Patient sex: M
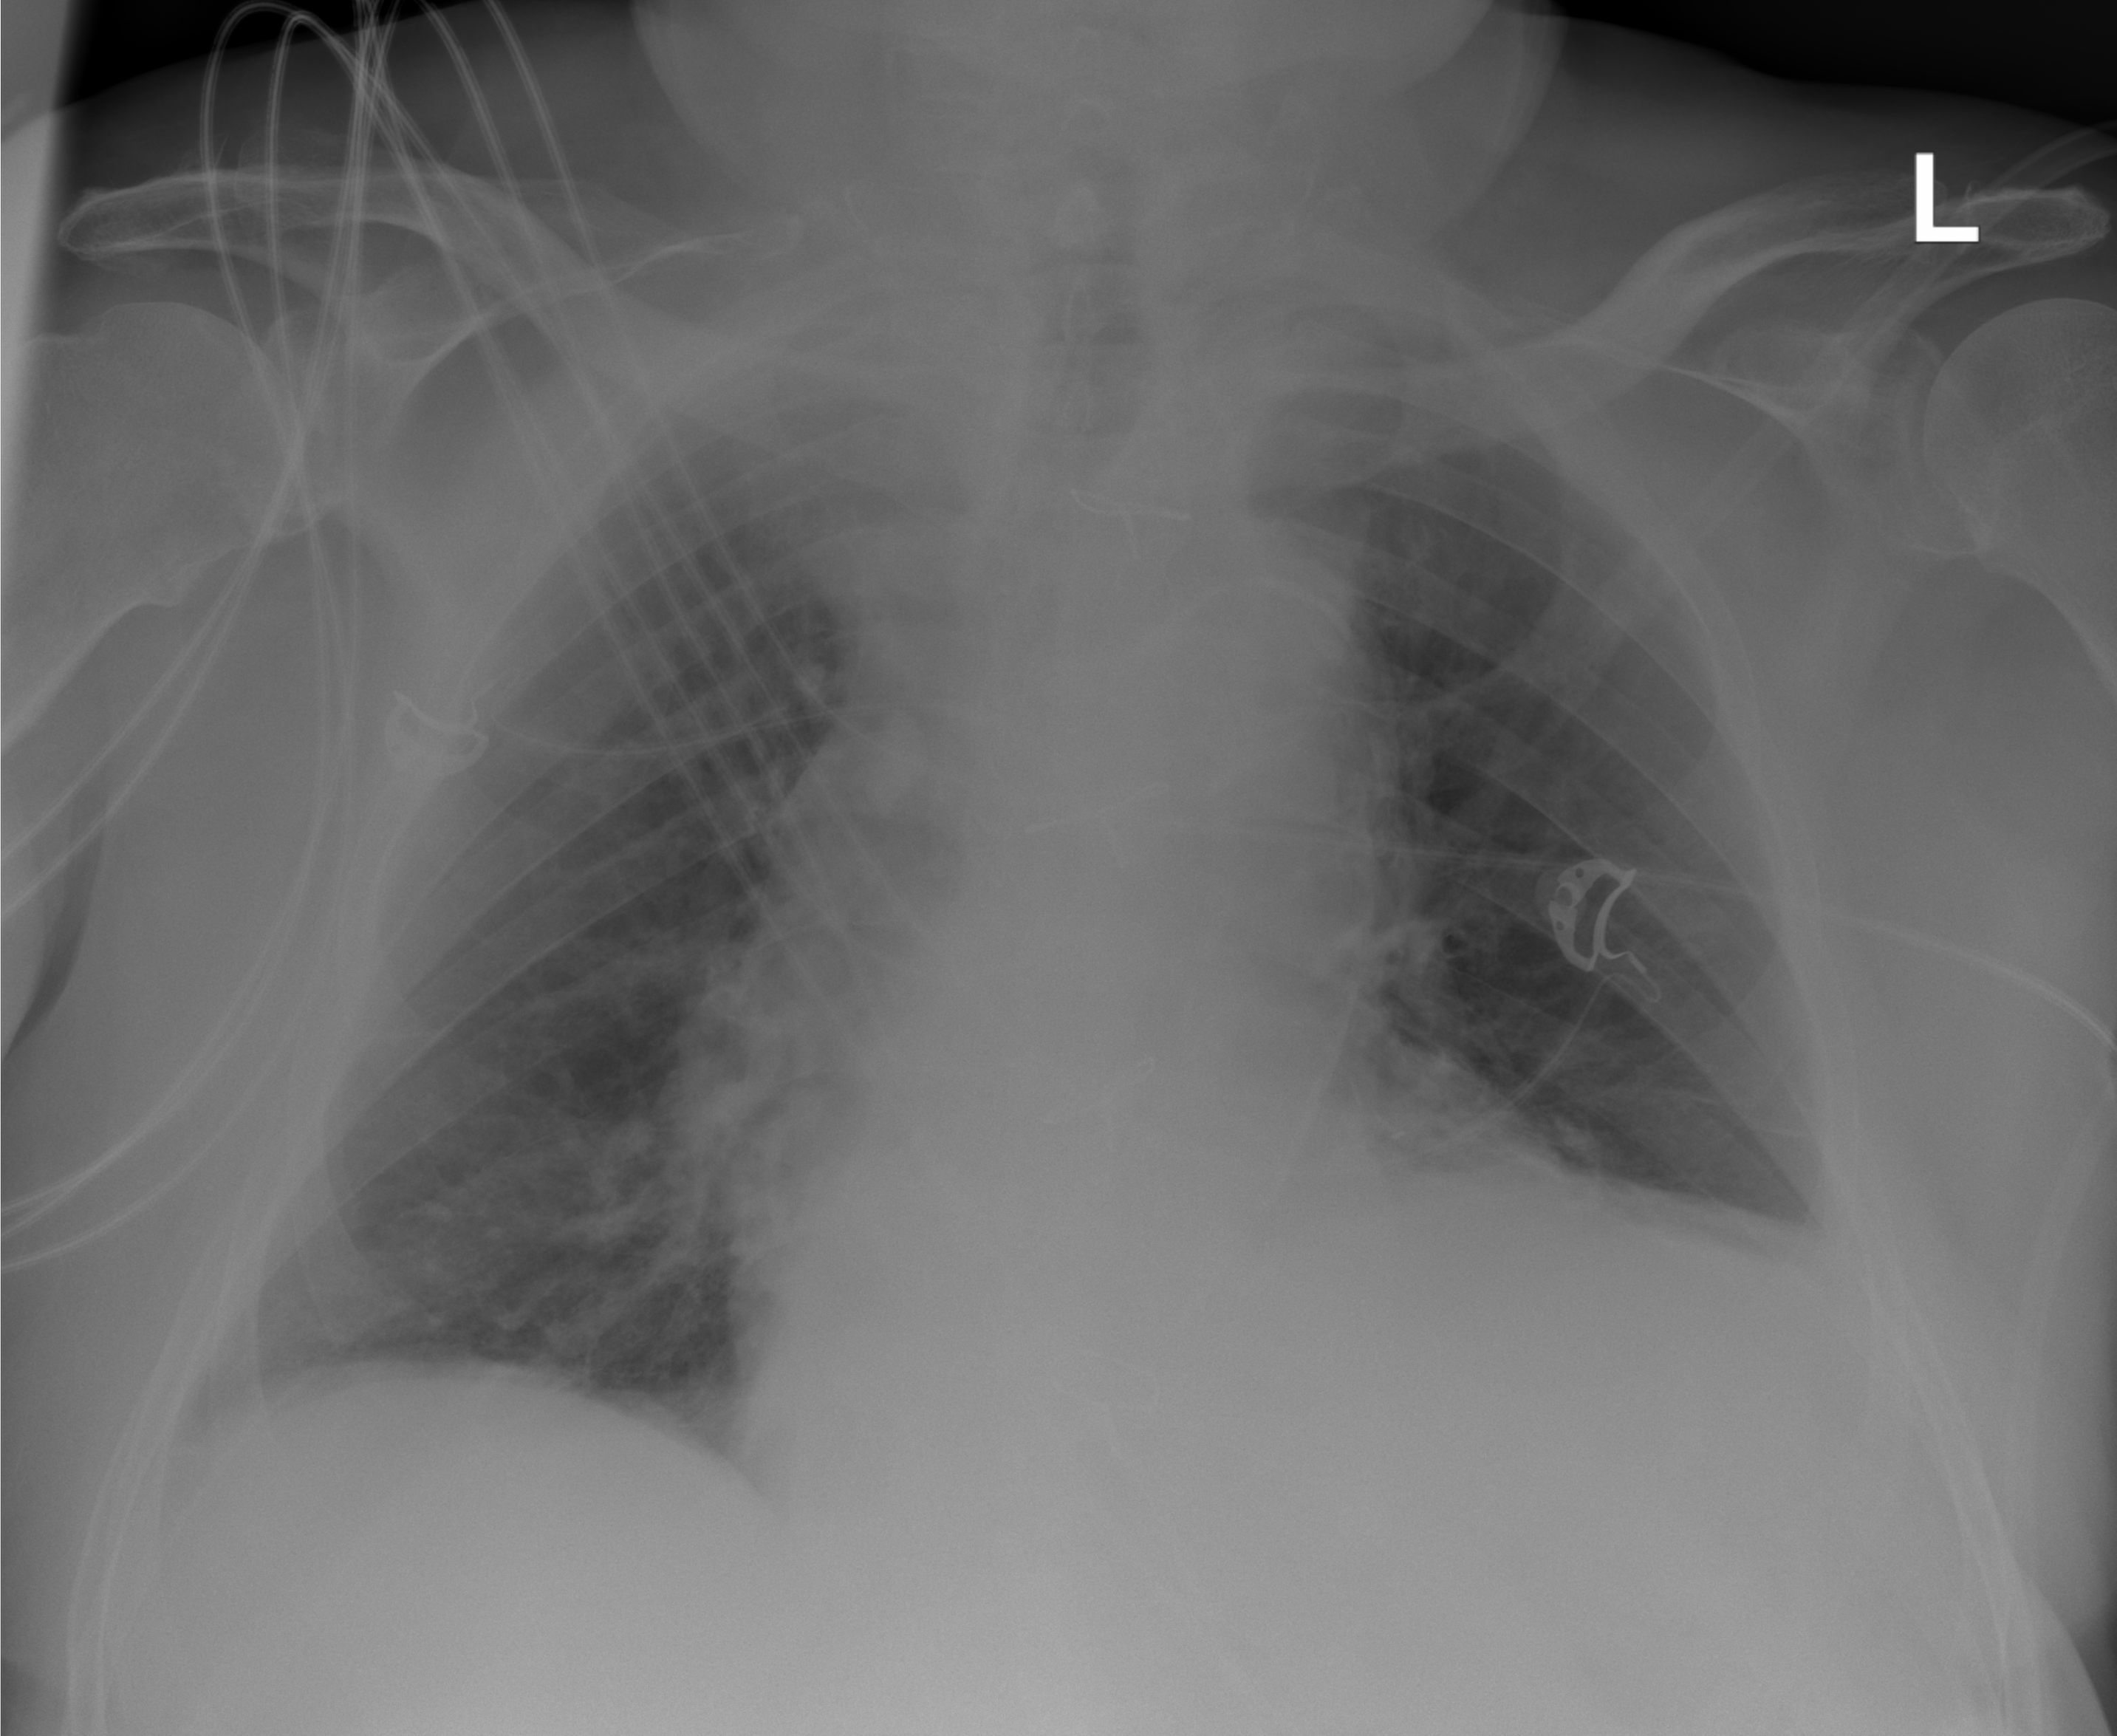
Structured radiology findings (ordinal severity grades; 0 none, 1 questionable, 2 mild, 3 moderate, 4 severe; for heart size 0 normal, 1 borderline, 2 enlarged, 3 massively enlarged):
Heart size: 2
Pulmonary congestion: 2
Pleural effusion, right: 1
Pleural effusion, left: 2
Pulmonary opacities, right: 2
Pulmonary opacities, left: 2
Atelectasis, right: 1
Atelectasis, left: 1